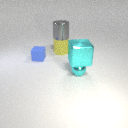
large gray metal cylinder above large yellow rubber cylinder